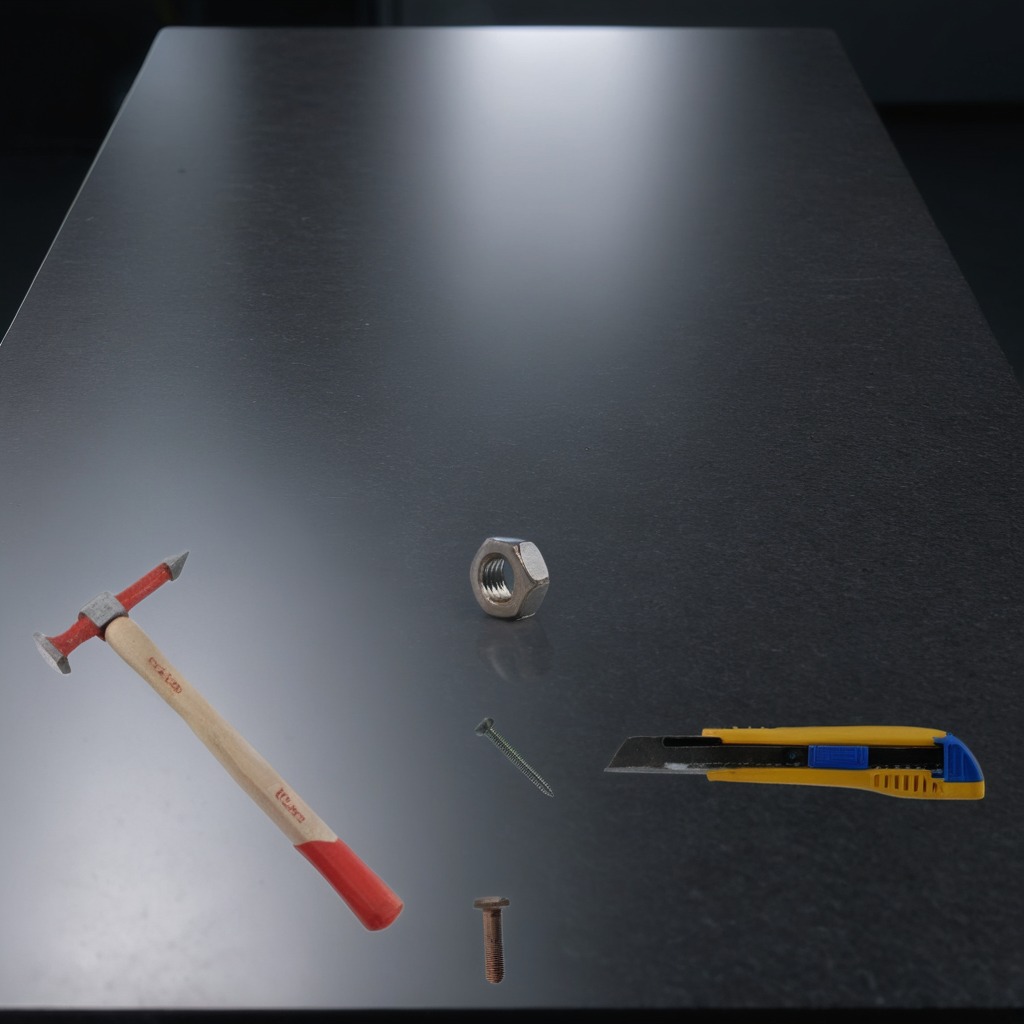
A utility knife, a metal machine screw, an iron nail, a hammer, and a metal nut are lying on the clean granite table inside a workshop at night.